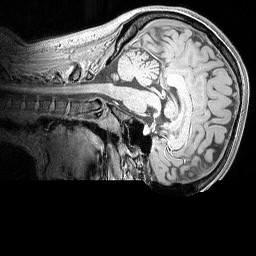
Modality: MP2RAGE
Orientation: sagittal
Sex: female
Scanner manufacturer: siemens
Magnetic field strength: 3 T
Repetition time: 5 s
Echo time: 0.00292 s